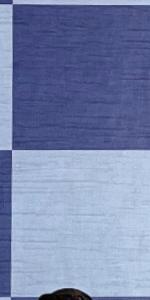
Label: Empty